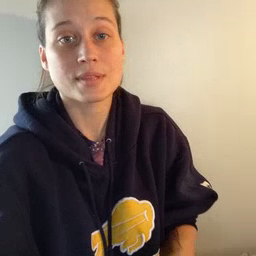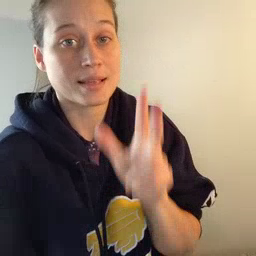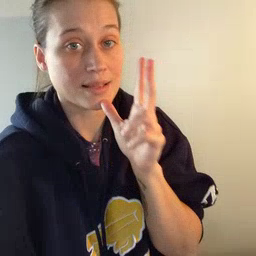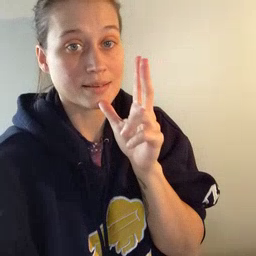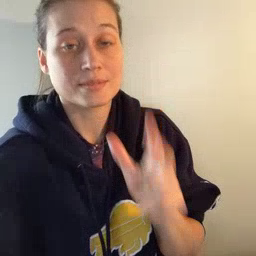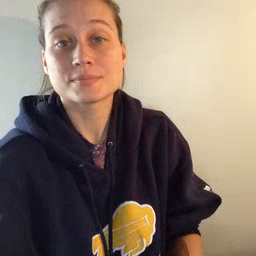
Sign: hen